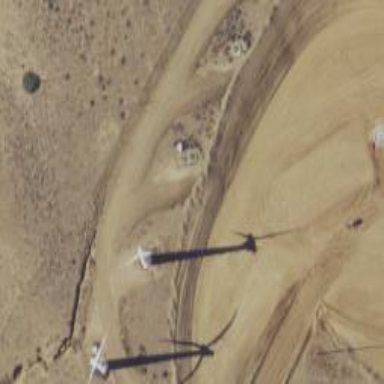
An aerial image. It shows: Wind power generator utilizing wind turbines.